六年级 · 算术
服装厂生产一批校服，前 10 天完成的套数与未完成套数的比是 $1: 3$ 。如果再生产 180 套，正好可以完成这批校服。这批校服共有多少套?

\section*{
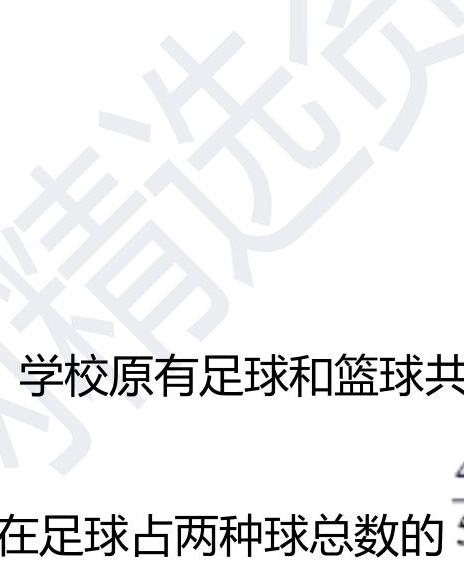
答案: 240 套